Field crop: maize
Growth stage: 2
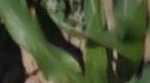
Species: maize